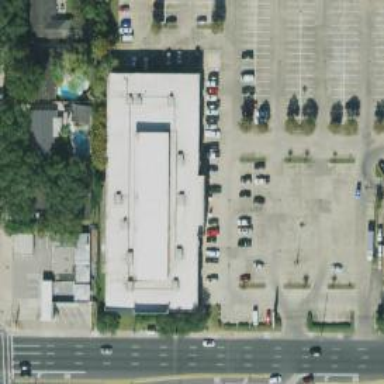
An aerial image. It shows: Parking space.